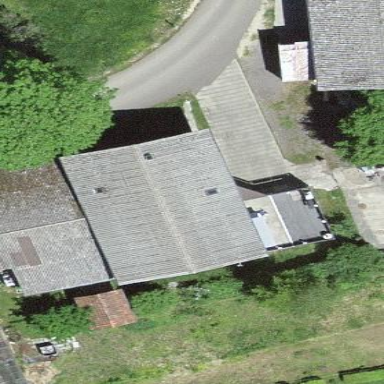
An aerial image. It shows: Residential building.